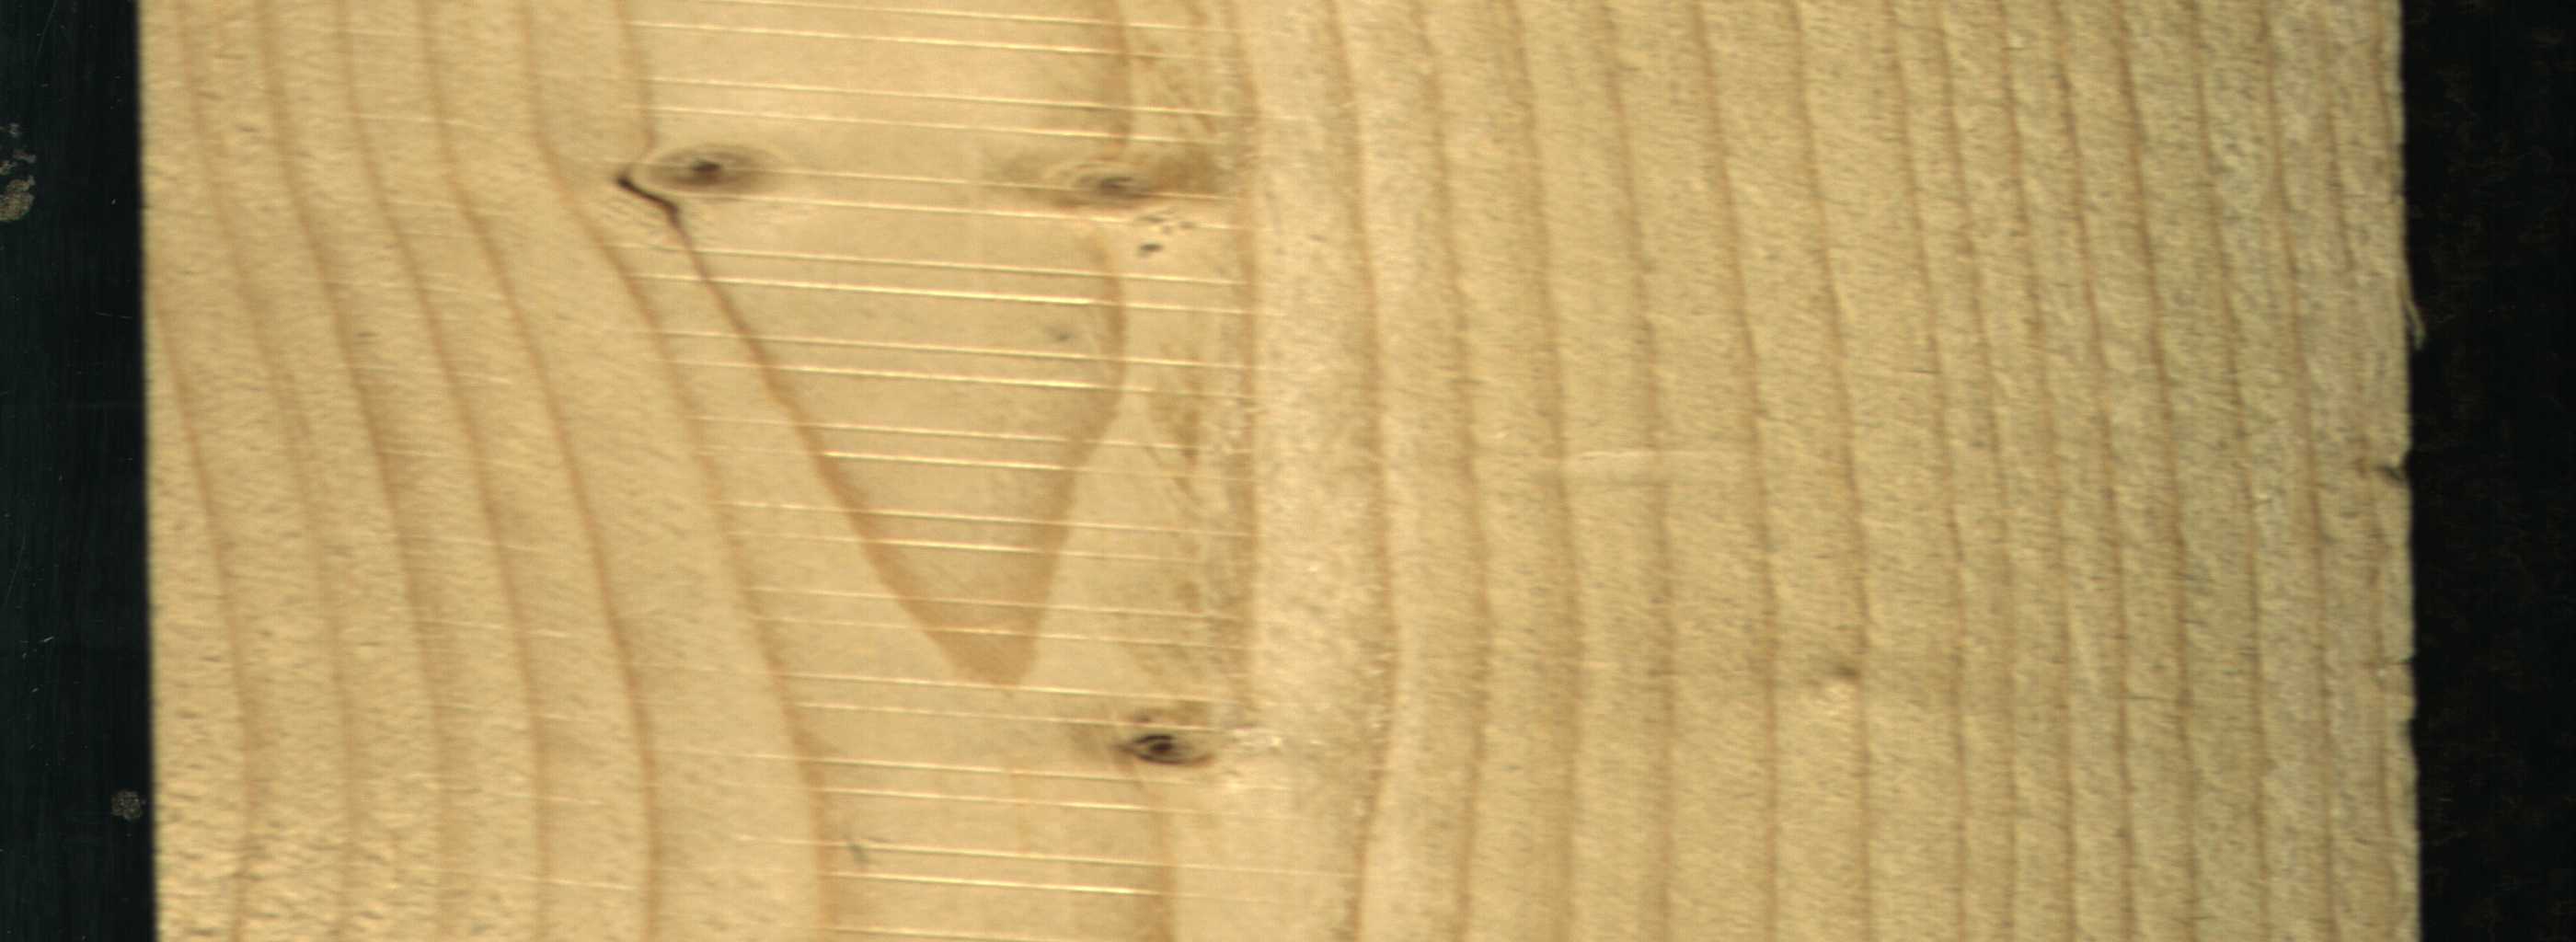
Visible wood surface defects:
Live_Knot
Live_Knot
Live_Knot